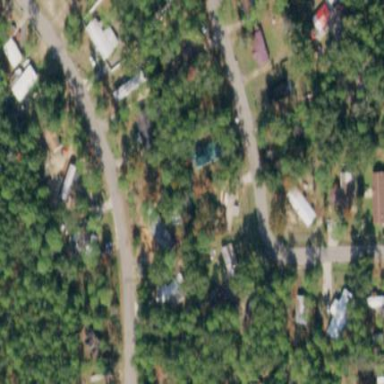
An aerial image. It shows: Residential area known as trailer park.